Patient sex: M
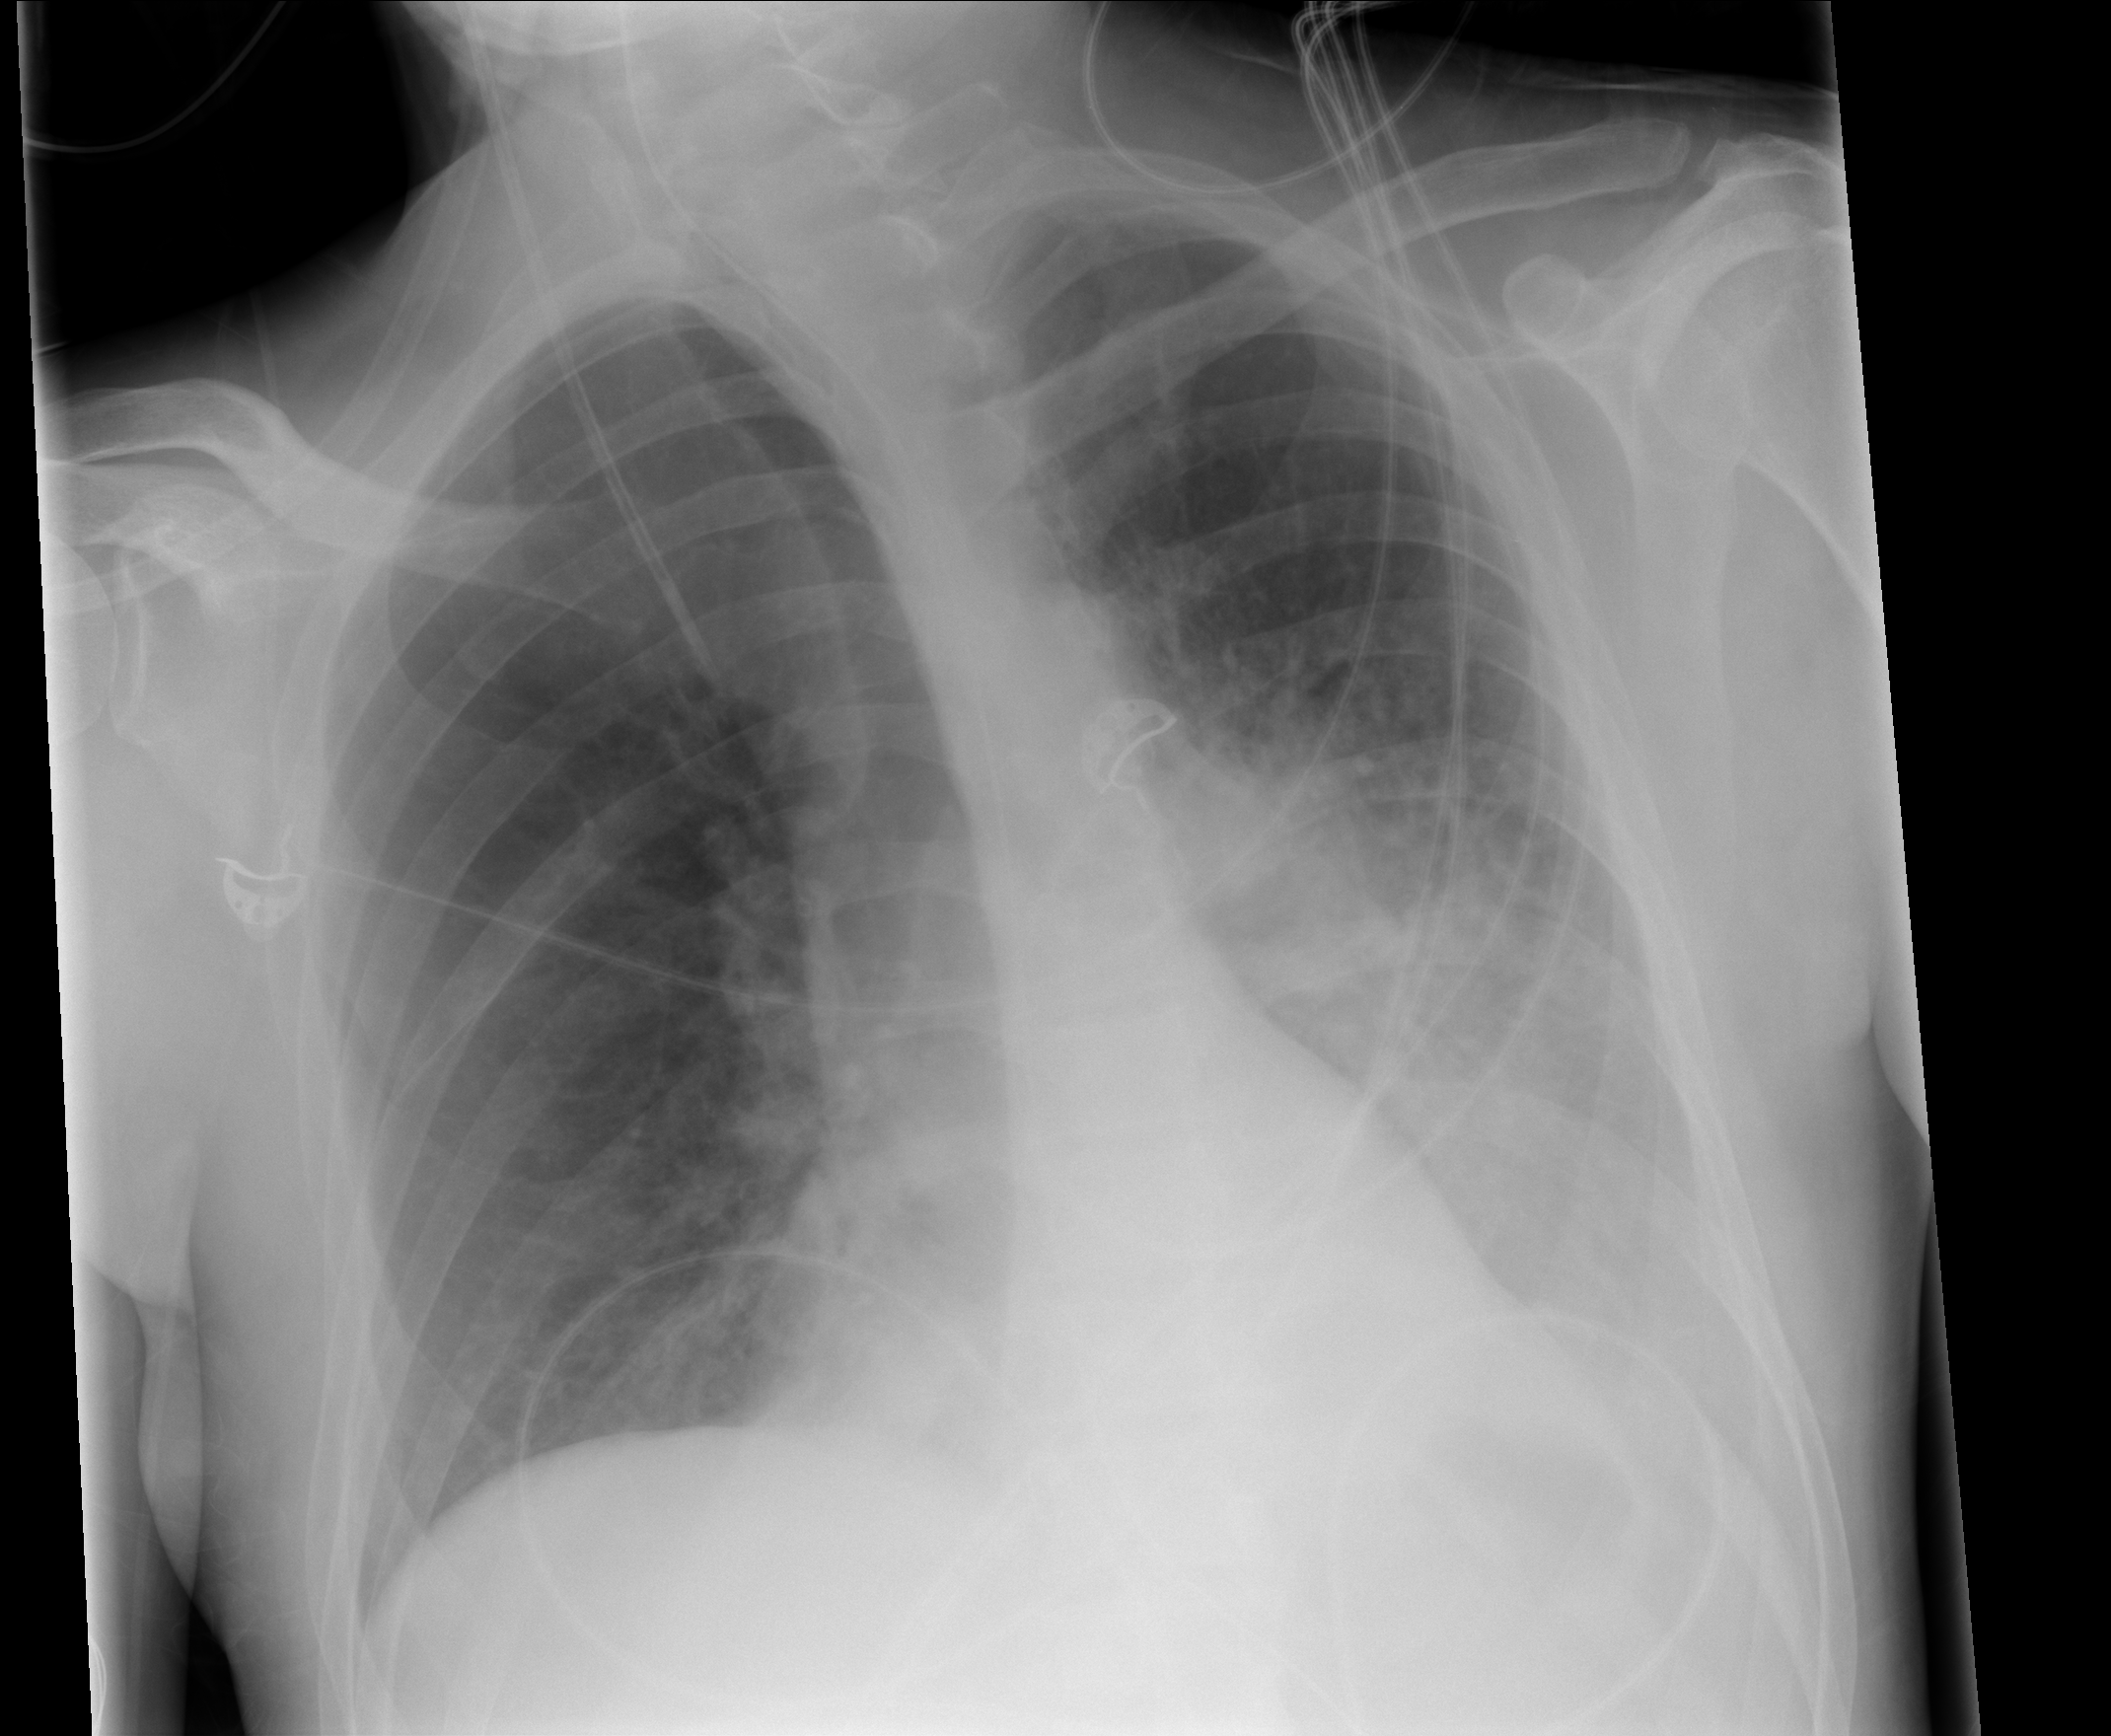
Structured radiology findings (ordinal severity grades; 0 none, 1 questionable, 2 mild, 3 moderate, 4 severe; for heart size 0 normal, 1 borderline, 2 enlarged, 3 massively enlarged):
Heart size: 0
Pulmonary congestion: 0
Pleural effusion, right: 0
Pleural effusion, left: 2
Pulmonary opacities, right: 1
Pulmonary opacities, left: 3
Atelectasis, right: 1
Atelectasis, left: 2